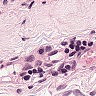
Metastatic tissue present: no